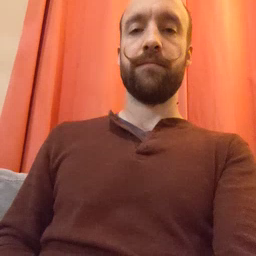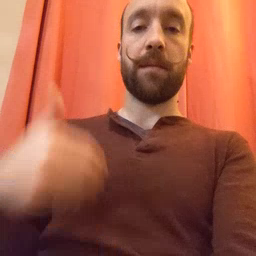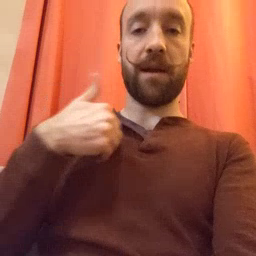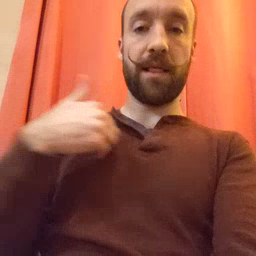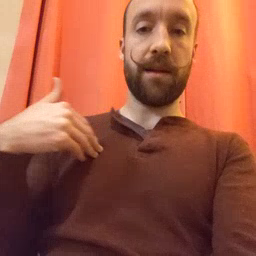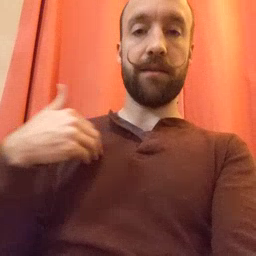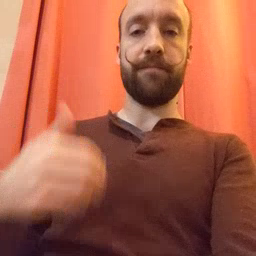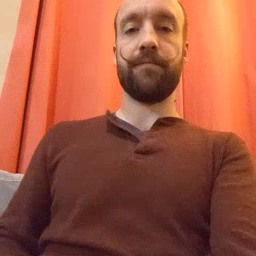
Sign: animal